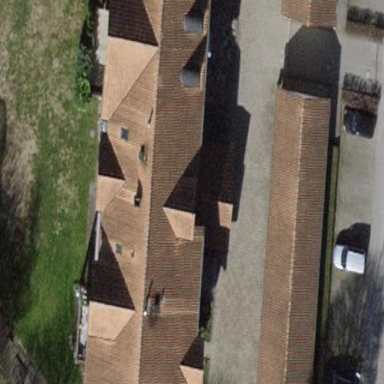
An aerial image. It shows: Terrace building.